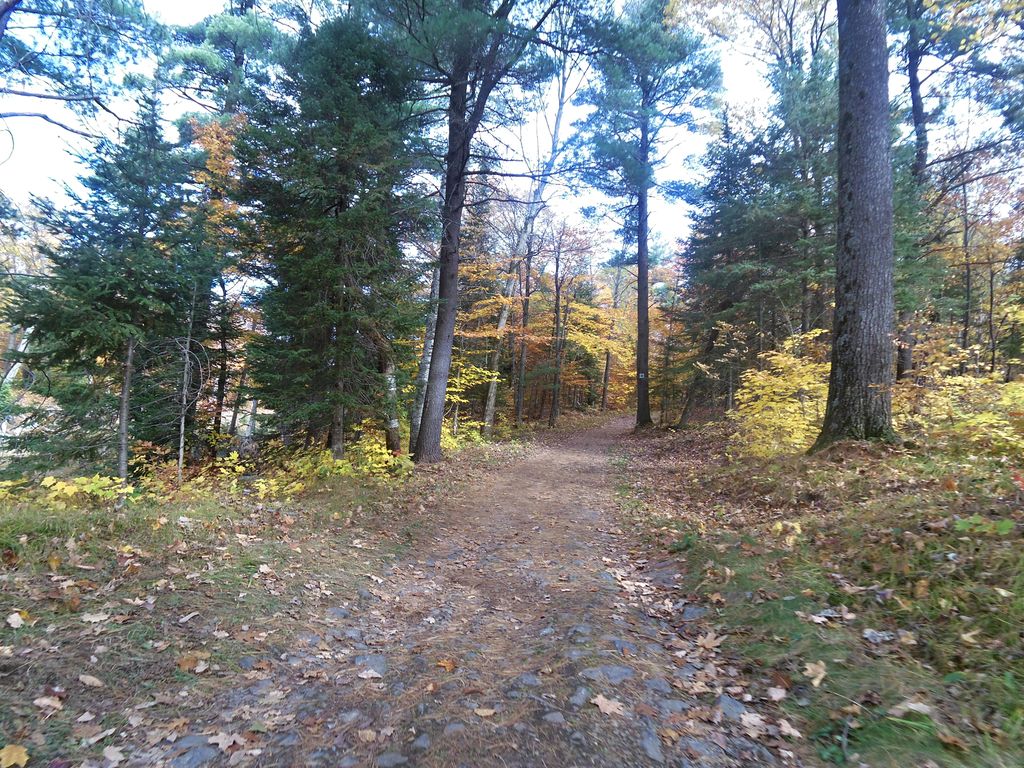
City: ottawa-gatineau